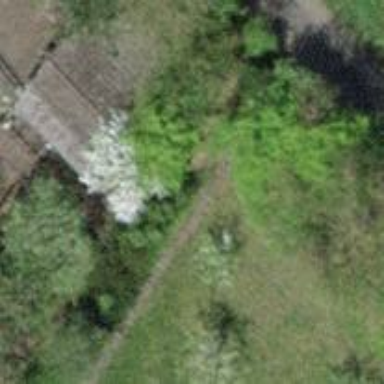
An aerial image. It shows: Allotment house.